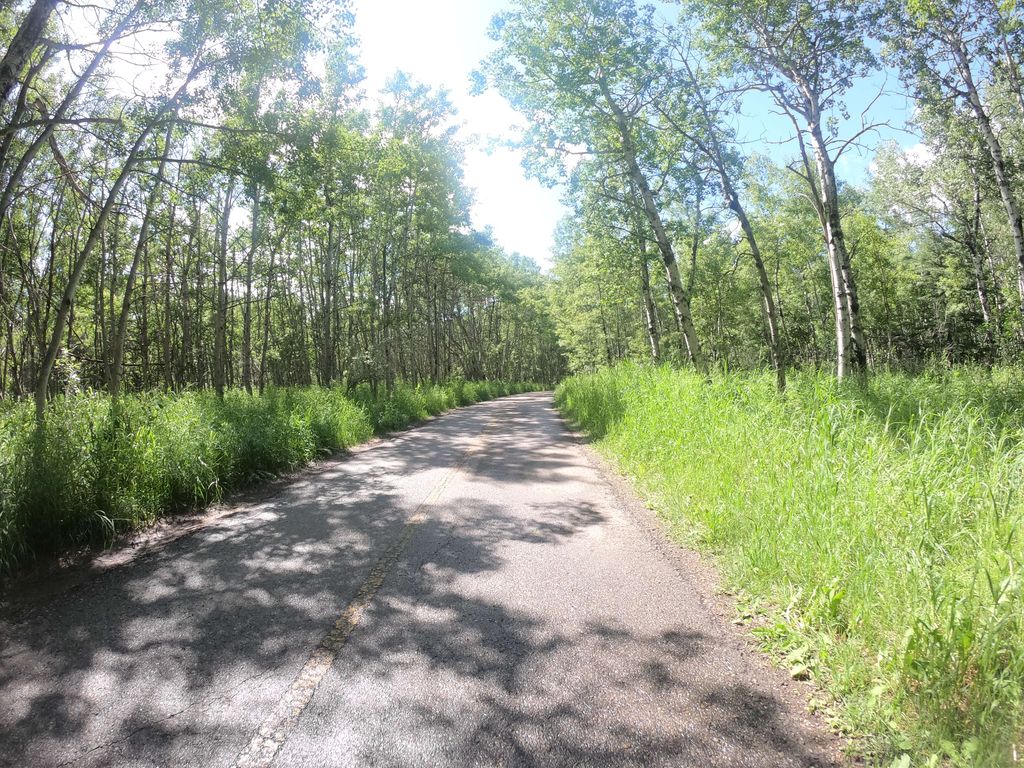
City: calgary